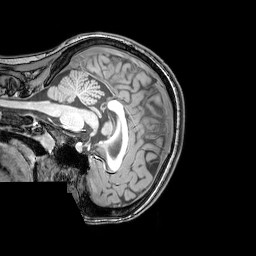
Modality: T1w
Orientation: sagittal
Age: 24
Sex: female
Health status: healthy
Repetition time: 0.081 s
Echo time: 0.037 s